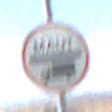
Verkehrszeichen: Mautpflicht
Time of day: Midday
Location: Outdoor (Nature)
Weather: Clear
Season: NotSpecified
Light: Natural